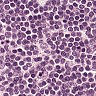
Metastatic tissue present: no